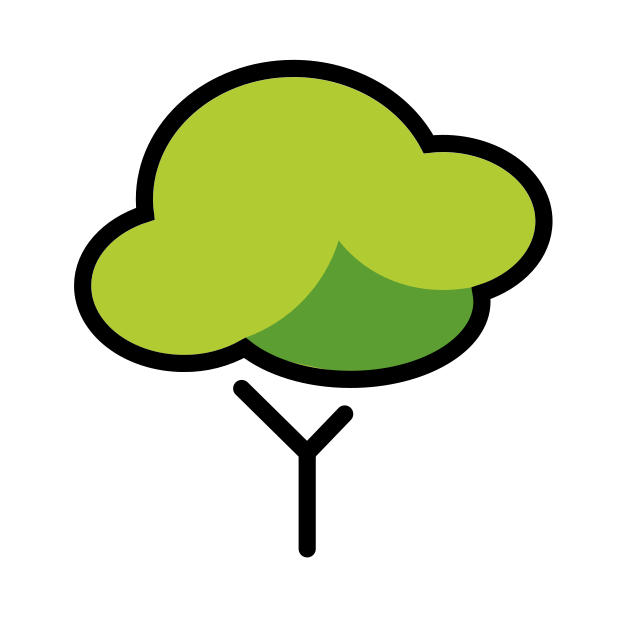
deciduous tree